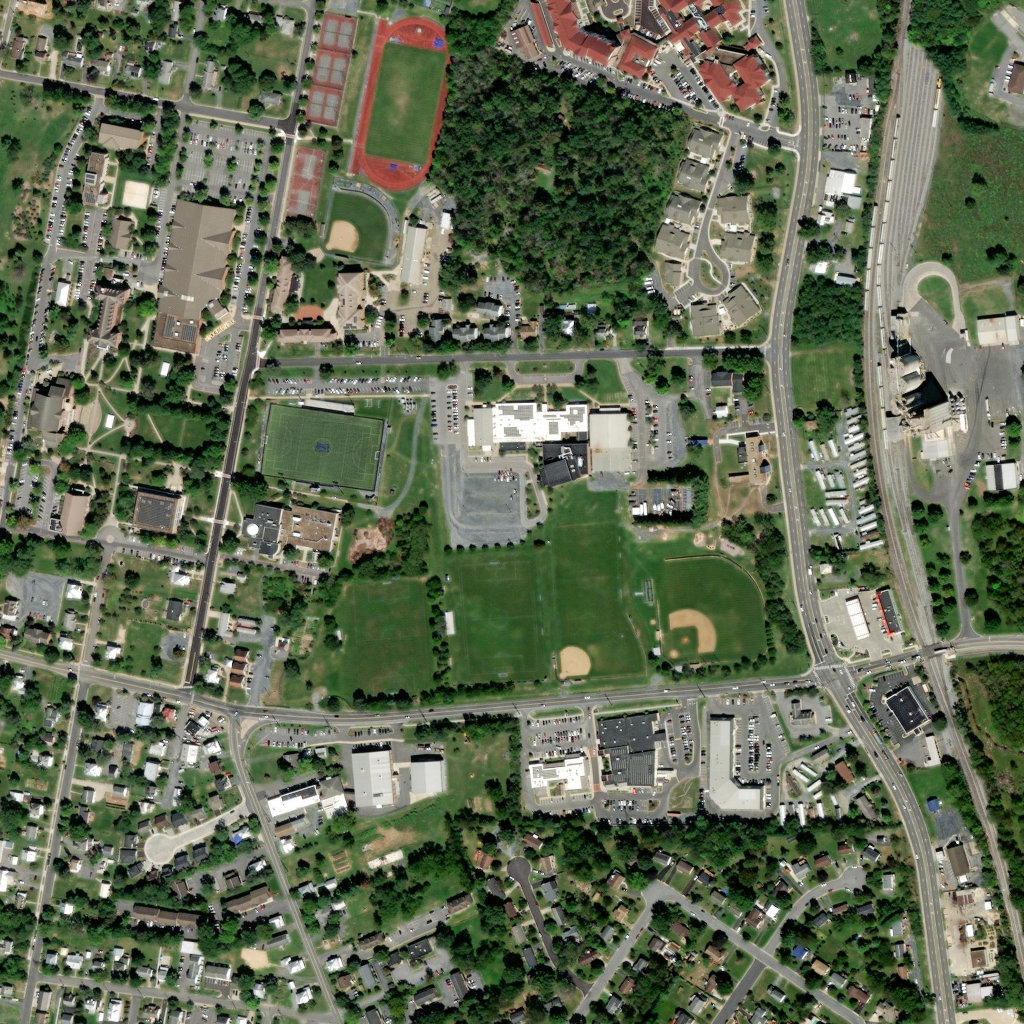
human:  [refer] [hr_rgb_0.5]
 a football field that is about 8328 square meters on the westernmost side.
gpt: <box>[[25, 39, 37, 48, 0]]</box>